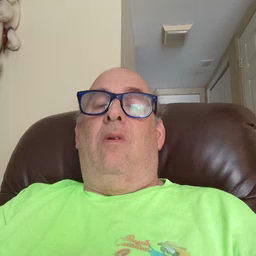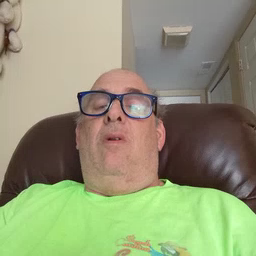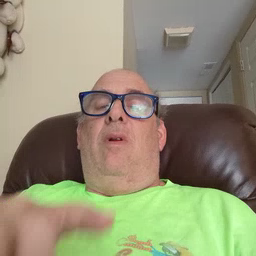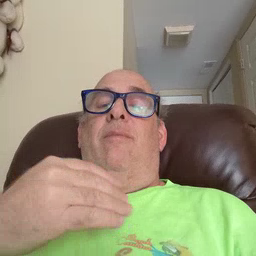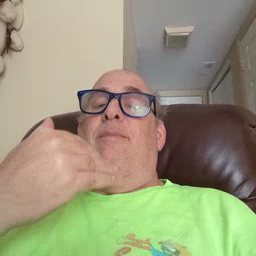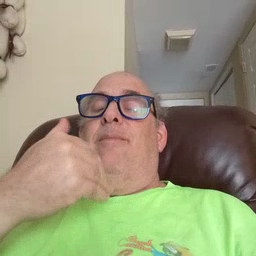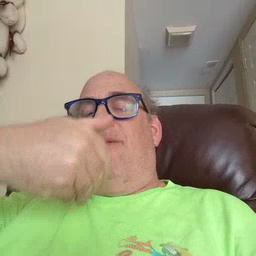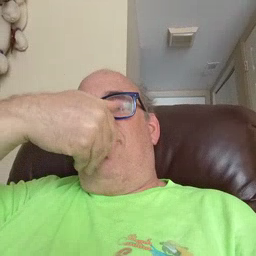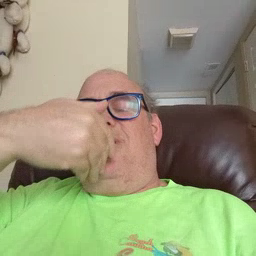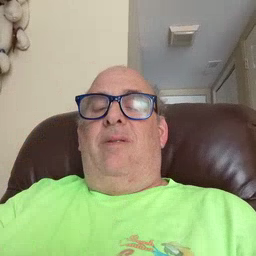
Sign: pizza